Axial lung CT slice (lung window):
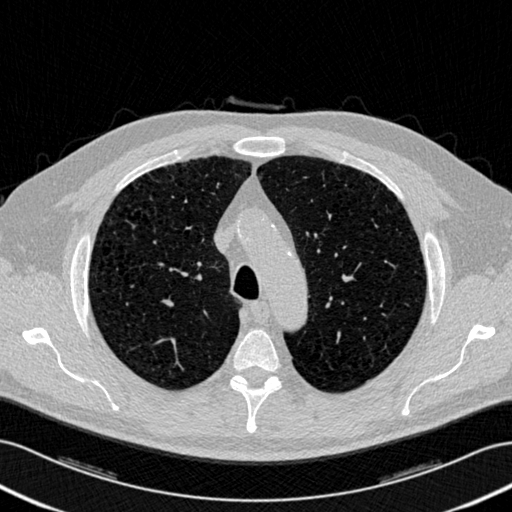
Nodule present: no